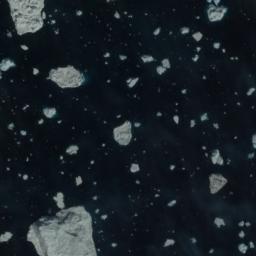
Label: sea_ice